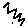
Label: zigzag